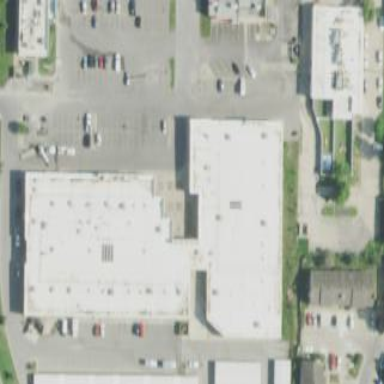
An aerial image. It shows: Commercial building.